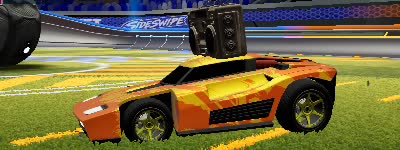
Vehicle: breakout